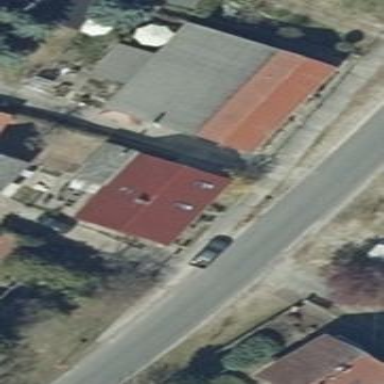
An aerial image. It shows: House with flat grey roof.